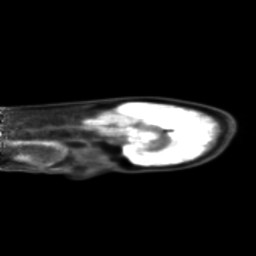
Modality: PET
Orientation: sagittal
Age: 21
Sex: male
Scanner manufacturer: siemens